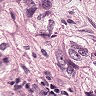
Metastatic tissue present: yes